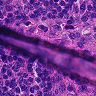
Metastatic tissue present: no